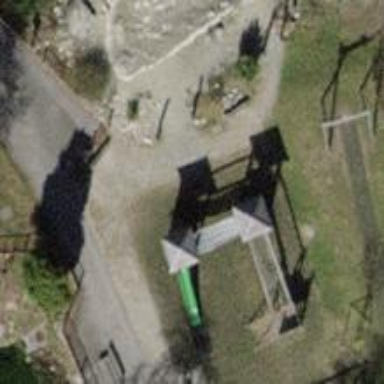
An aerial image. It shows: Playground area for leisure land.